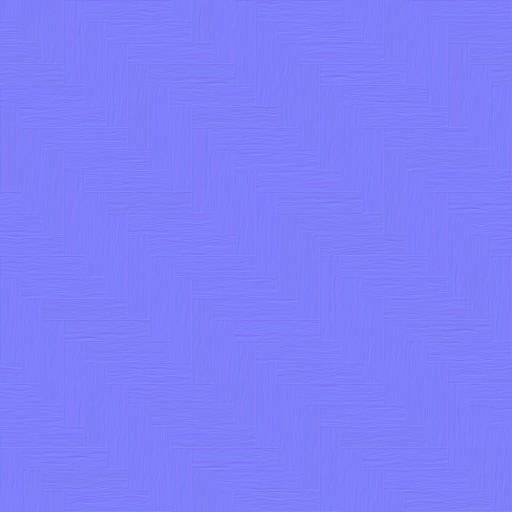
floor flooring herringbone light parquet subtle wood wooden